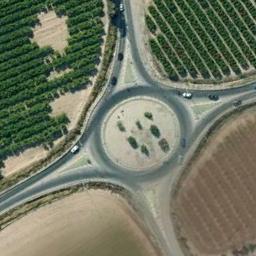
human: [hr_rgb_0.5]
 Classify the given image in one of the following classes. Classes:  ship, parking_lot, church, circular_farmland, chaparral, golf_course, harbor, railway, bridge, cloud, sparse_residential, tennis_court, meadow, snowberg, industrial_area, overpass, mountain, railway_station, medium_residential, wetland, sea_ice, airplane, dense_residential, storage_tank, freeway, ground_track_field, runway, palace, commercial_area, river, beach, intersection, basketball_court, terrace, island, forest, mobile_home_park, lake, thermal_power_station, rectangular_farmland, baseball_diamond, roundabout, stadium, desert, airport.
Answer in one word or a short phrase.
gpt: roundabout